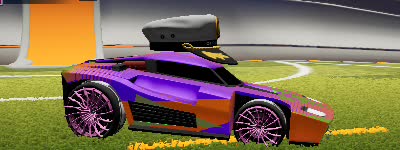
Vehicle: breakout